Question: I have a Facebook tab I created for a client which displays fine on my end. I have also tested it in Adobe Browser Lab and it displays correctly on all major browsers. The link is here:
<URL>
When my clients goes to see the page I've made for them, they get no output of content. Here's a screenshot they sent me (nevermind that they highlighted everything, you can see that there is no output):

The SSL and non-SSL versions both work. The Sandbox mode is disabled. I'm not sure what the next step is to troubleshoot this. I had them go to the site that the tab is hosted on which is:
<URL>
This displays fine to them which is odd to me so it has something to do with Facebook displaying it.
Thanks for the help!
## EDIT
Client cleared the cache on the browser and then went to the link and it displayed fine when they were logged out of Facebook. As soon as they logged back in, the tab stopped displaying for them. I've got it narrowed down it being an issue with their actual account being able to view tabs (from what I gather). Are there settings that allow people to view or not view tabs? I can't seem to find them.
## EDIT
Ok, so they still can't view the tab. They gave me their login and I went in and looked at the iFrame app on my computer through their account and it displayed correctly. So it's not an issue with their account and it's not an issue with caching. I've had several people check the iFrame and it works fine (in fact, nobody else is having this problem). This problem persists with tabs I built them. I'm currently having them check the version of Google Chrome they are using (I don't know if this would affect it at all). Any other ideas?
## EDIT
I just went into 'Edit Page' from the main admin menu and clicked on 'Apps' on the left side. I found the problem apps and clicked 'Link to this Tab' and I was given this message "Some content in this message has been reported as abusive by Facebook users." There is no abusive content on these tabs. Is there a reason this would happen? Is it a glitch?
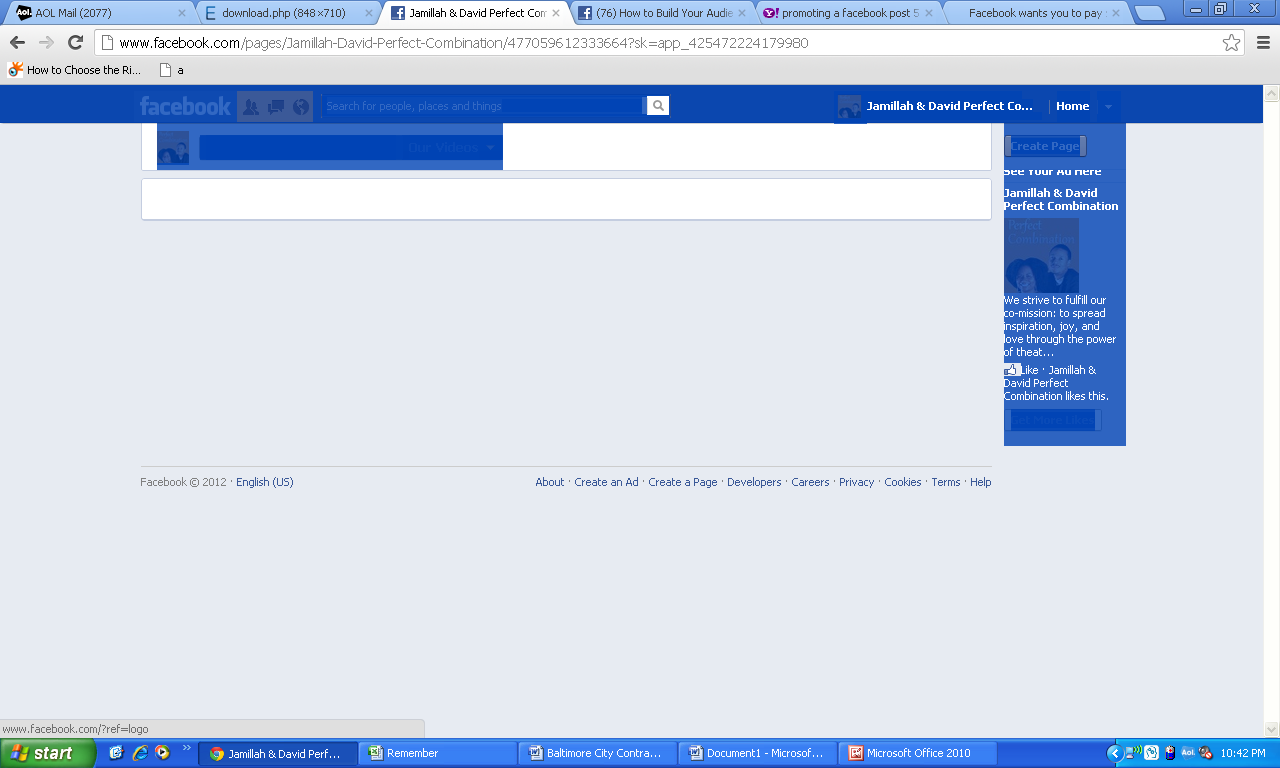
Answer: This could easily be related to this (presumably temporary) bug: <URL>
If your client uses the 'Log in as '<page>'' functionality it's almost certainly due to that bug
Otherwise: if your app is actually receiving a request when the client attempts to load it you should be able to see if there's something strange about the request, or if it's failing before facebook makes the POST request to your server